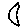
Label: moon